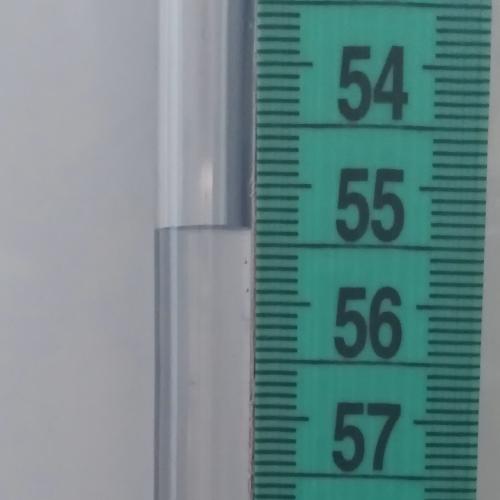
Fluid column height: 55.4 cm